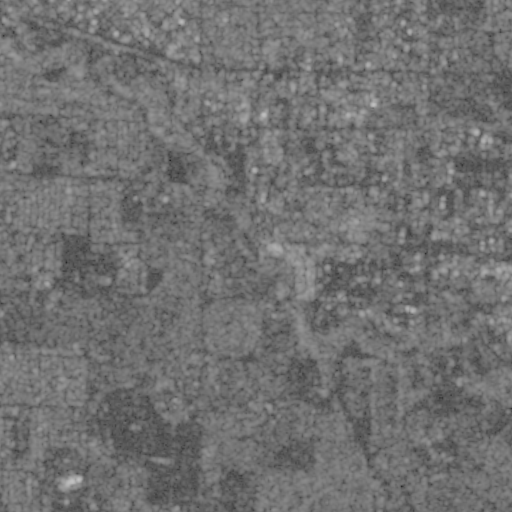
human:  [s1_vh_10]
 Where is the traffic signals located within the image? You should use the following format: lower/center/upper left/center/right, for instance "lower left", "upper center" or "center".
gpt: The traffic signals is located in the upper of the image.
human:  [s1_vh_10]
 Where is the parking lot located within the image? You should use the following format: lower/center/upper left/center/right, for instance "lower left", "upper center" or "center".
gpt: There is no parking lot in the image.

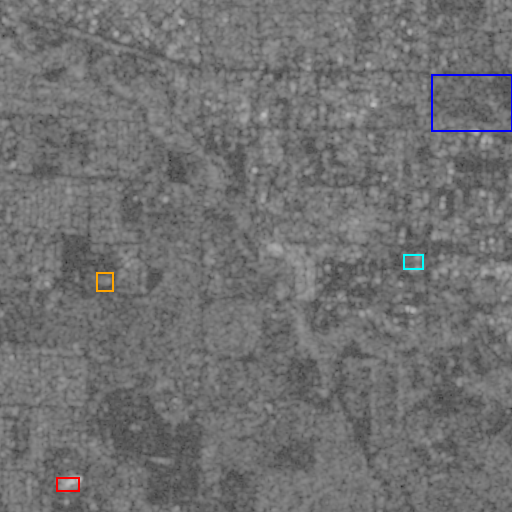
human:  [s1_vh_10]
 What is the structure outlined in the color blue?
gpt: The structure outlined in blue is a park.
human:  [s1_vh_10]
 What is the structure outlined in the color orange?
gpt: The structure outlined in orange is a parking lot.
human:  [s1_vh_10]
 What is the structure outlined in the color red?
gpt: The structure outlined in red is a building.
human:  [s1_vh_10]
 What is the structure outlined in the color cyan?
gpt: The structure outlined in cyan is a building.
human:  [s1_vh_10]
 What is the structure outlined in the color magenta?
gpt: There is no magenta outline.